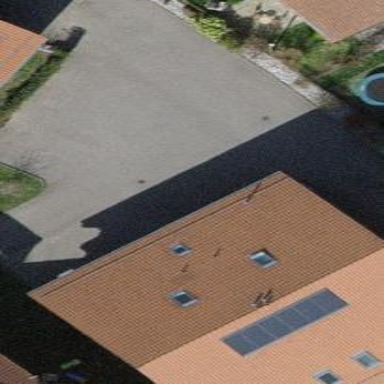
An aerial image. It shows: Residential building.